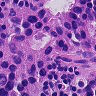
Metastatic tissue present: yes